Question: Is it possible to filter listview without sequential comparison? For ex: If i am searching for m, it has to list out the elements that contains "m" anywhere in the text. But currently its comparing "m" only at the beginning. Thanks for any help.

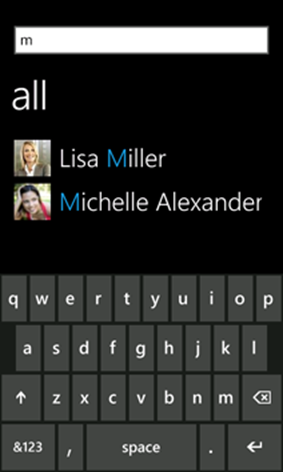
Answer: First let your 'ListView' adapter implement the 'Filterable' interface, then you'll be required to override 'gtFilter' method. Inside this method, return your own 'Filter' implementation where the 'performFiltering' method checks if the string that needs to be filtered contains the constraint string (search term). Simple.
Read more here: <URL>